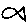
Label: fish